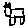
Label: cat